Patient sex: F
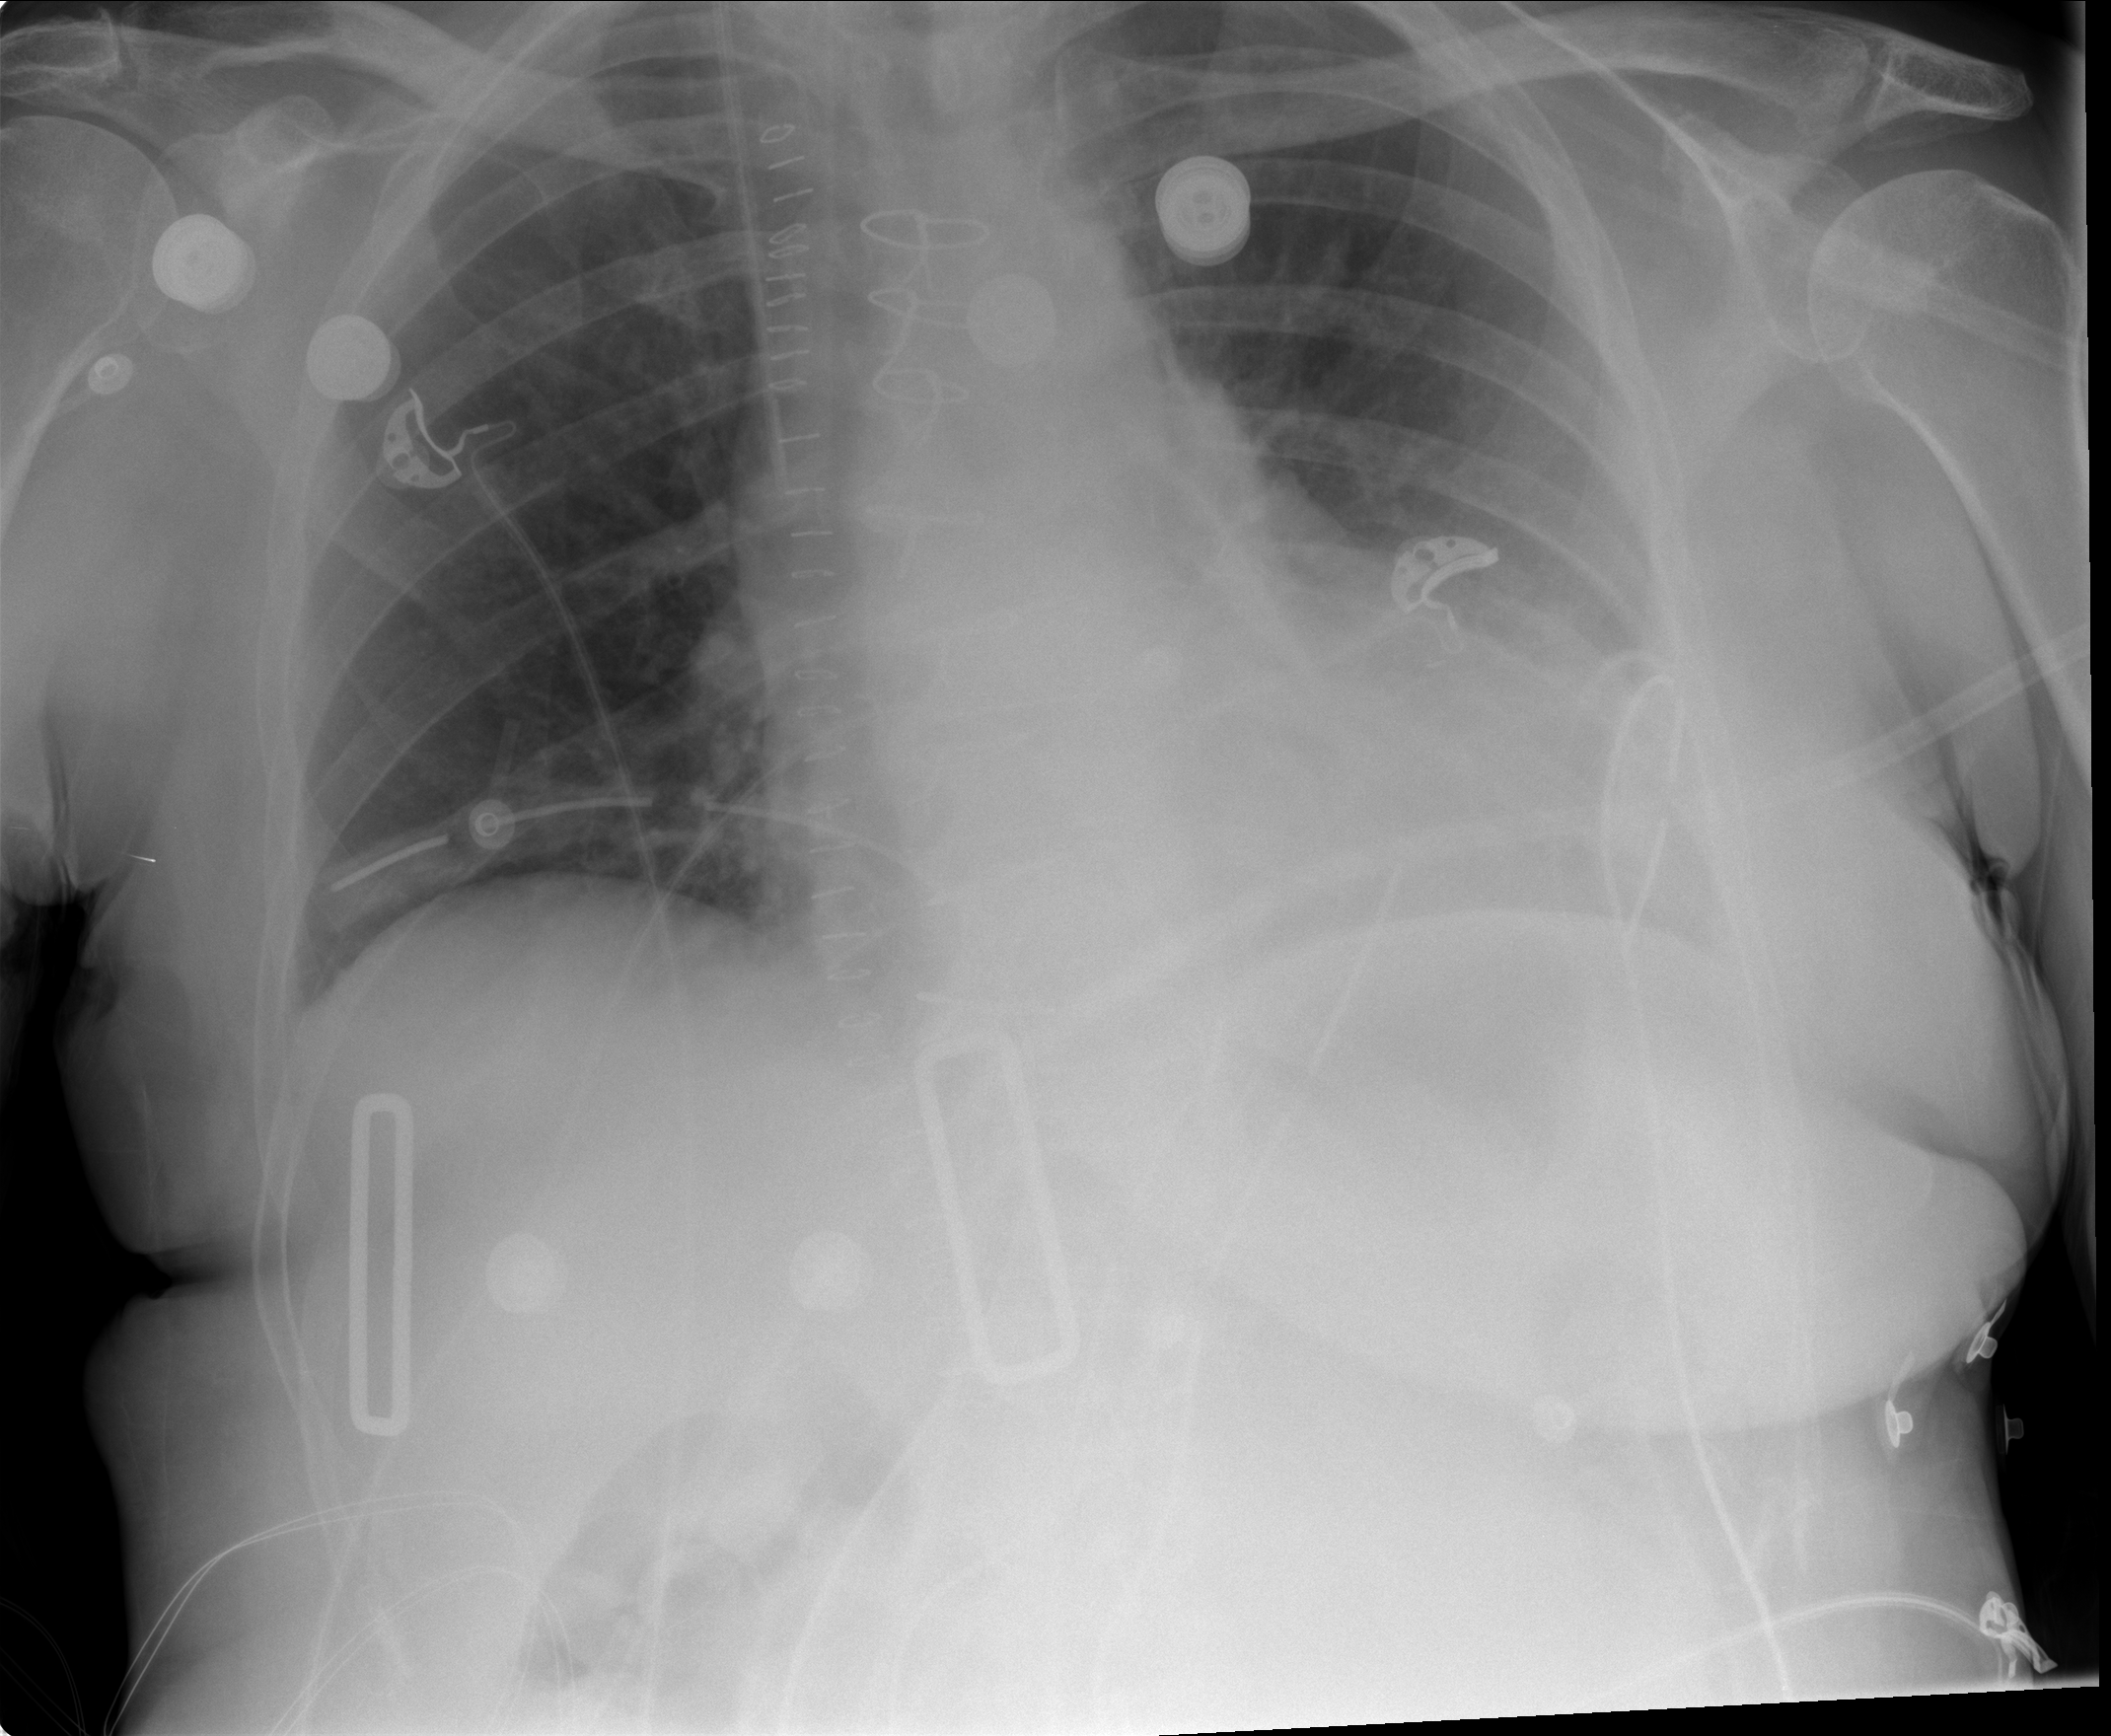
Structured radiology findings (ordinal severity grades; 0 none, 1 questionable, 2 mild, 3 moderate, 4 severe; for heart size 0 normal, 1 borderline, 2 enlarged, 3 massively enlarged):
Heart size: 2
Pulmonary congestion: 0
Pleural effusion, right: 0
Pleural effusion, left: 1
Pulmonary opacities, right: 0
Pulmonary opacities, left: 0
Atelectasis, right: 0
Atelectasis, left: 2